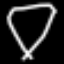
Label: diamond